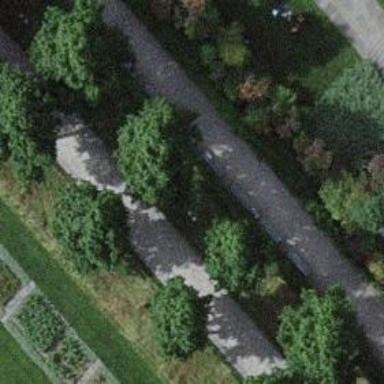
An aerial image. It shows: Bench for seating.